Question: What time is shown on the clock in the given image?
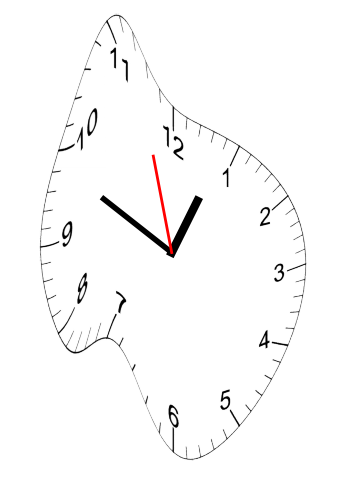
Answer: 12:48:57